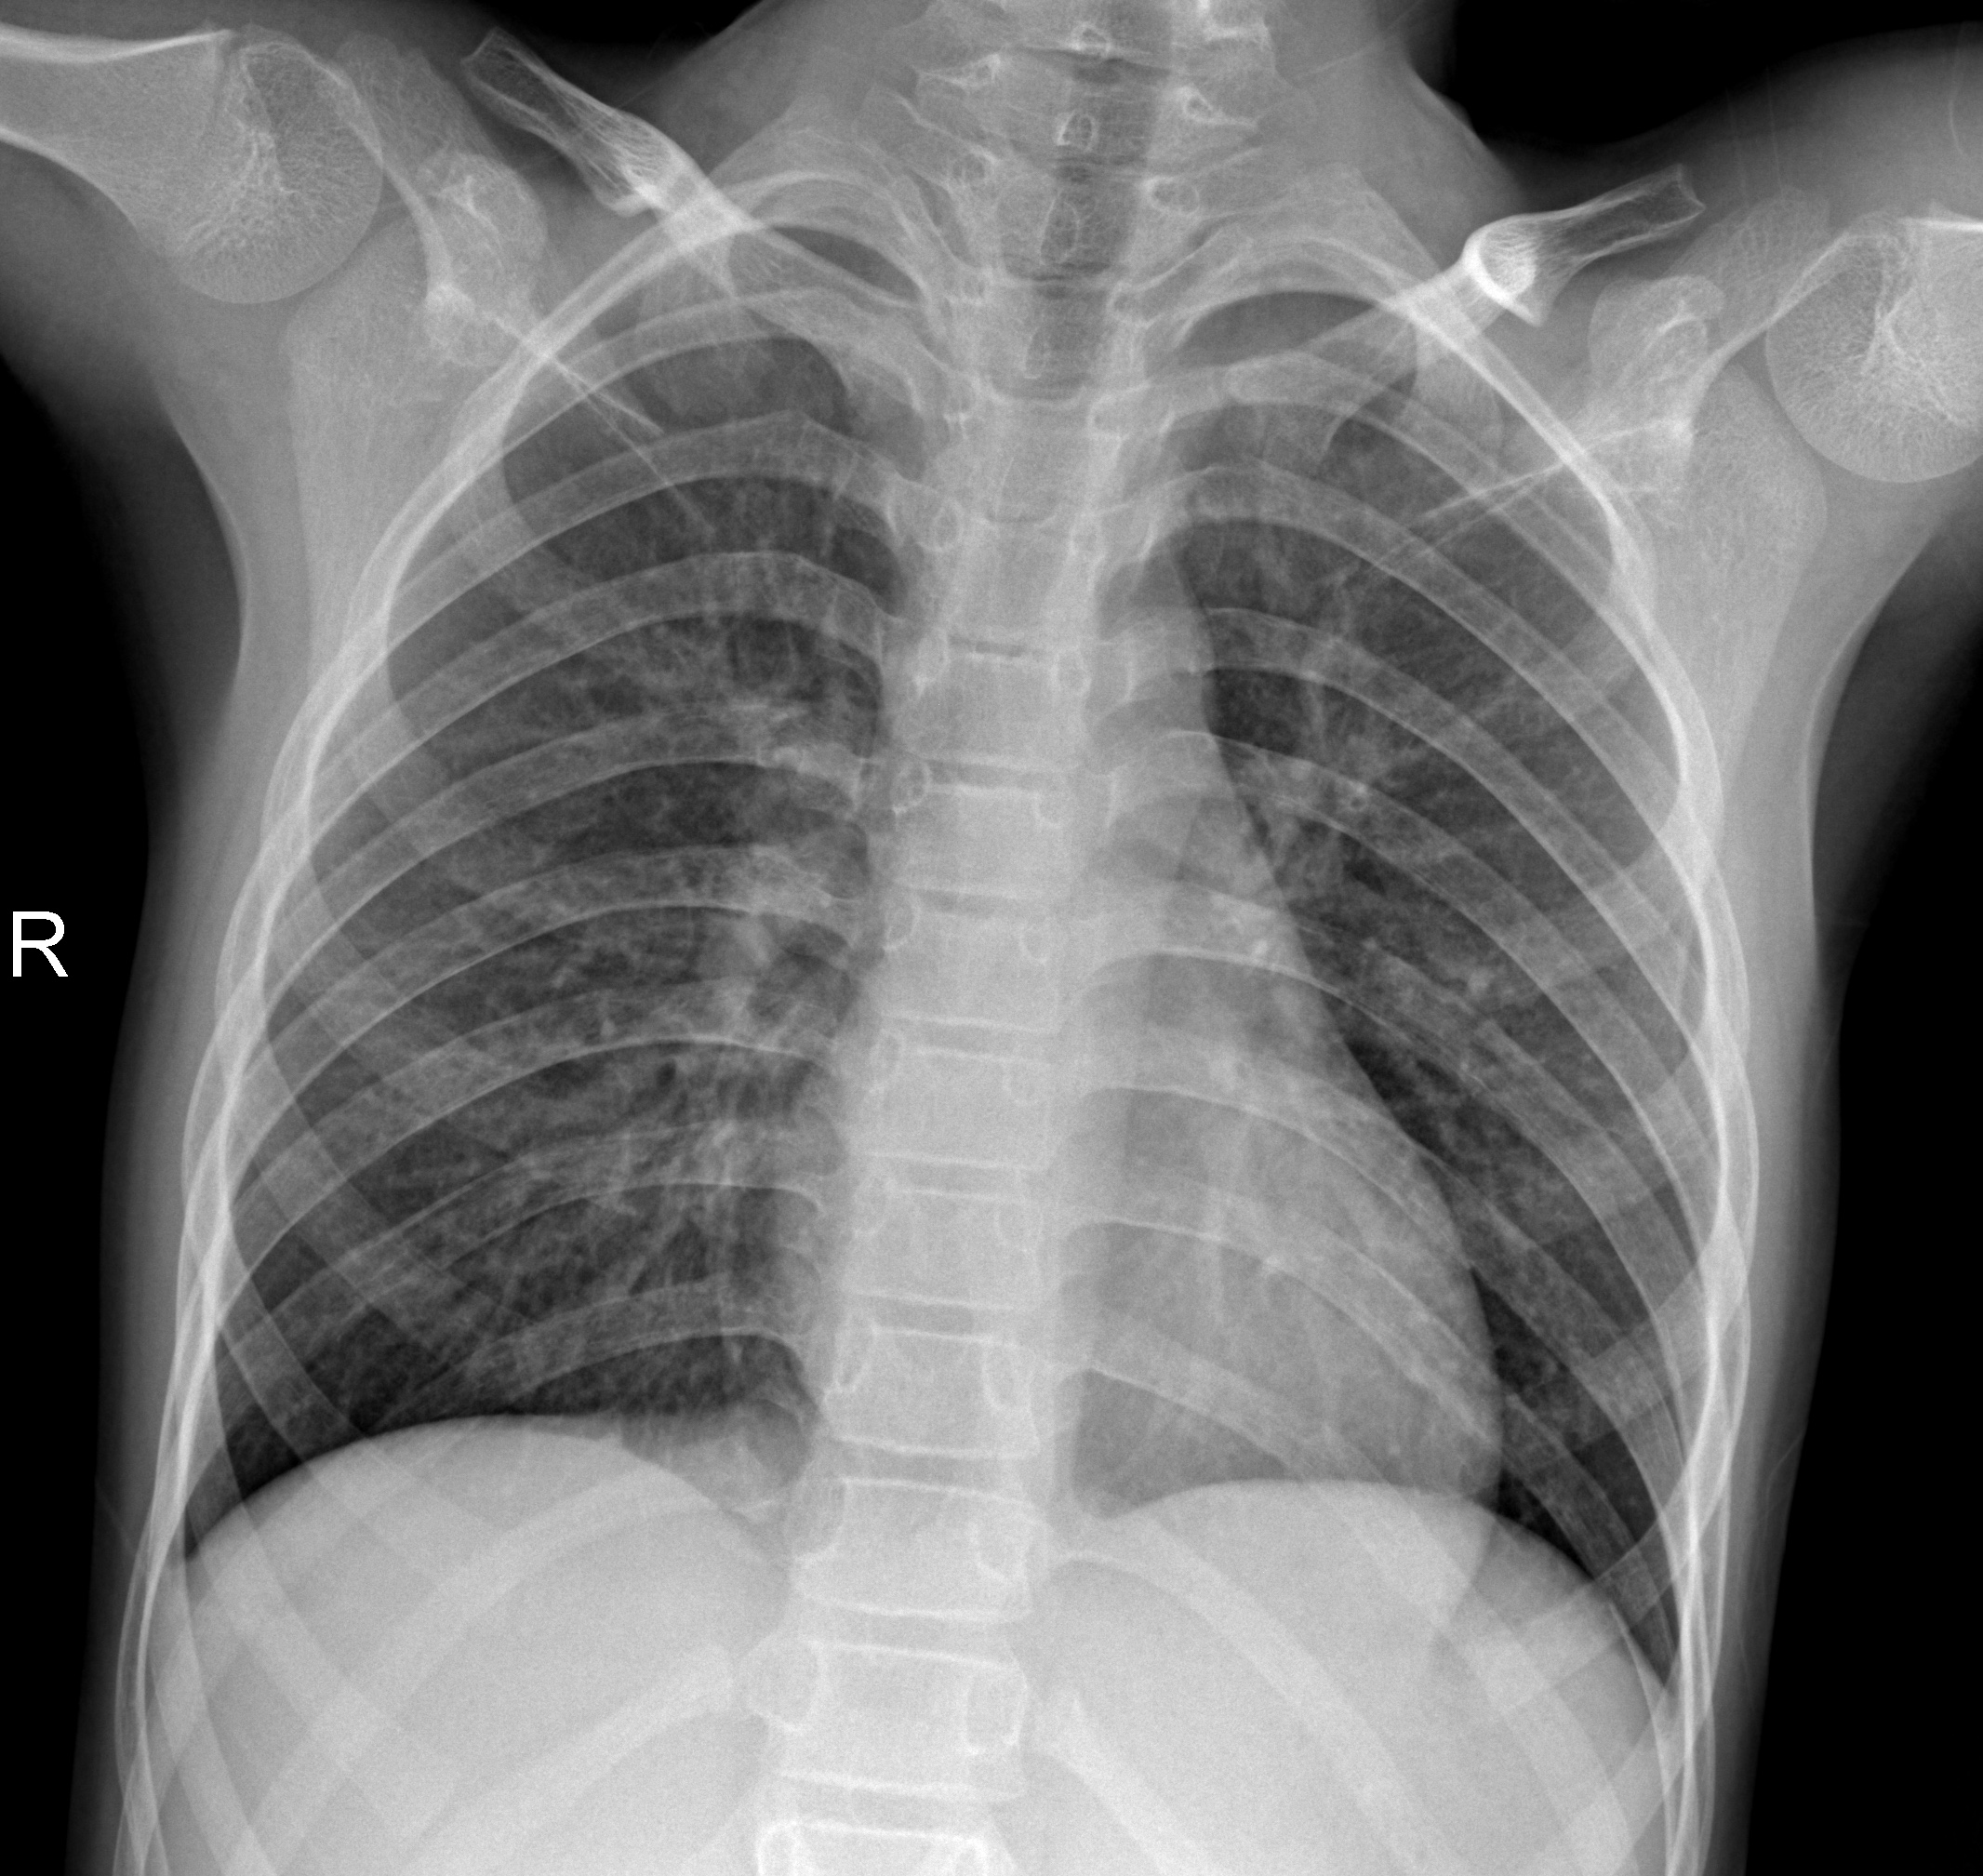
Diagnosis: NORMAL